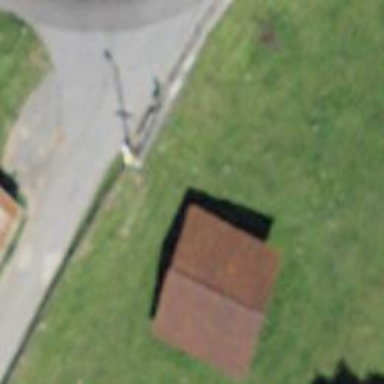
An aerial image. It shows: Post box.